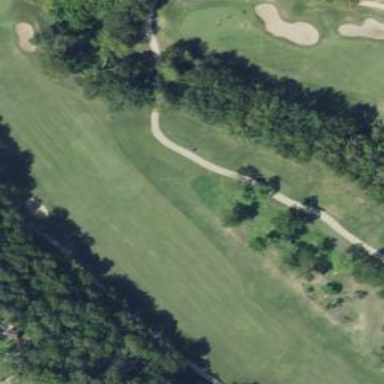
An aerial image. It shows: Rough area in golf course.